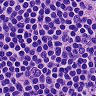
Metastatic tissue present: no